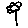
Label: flower